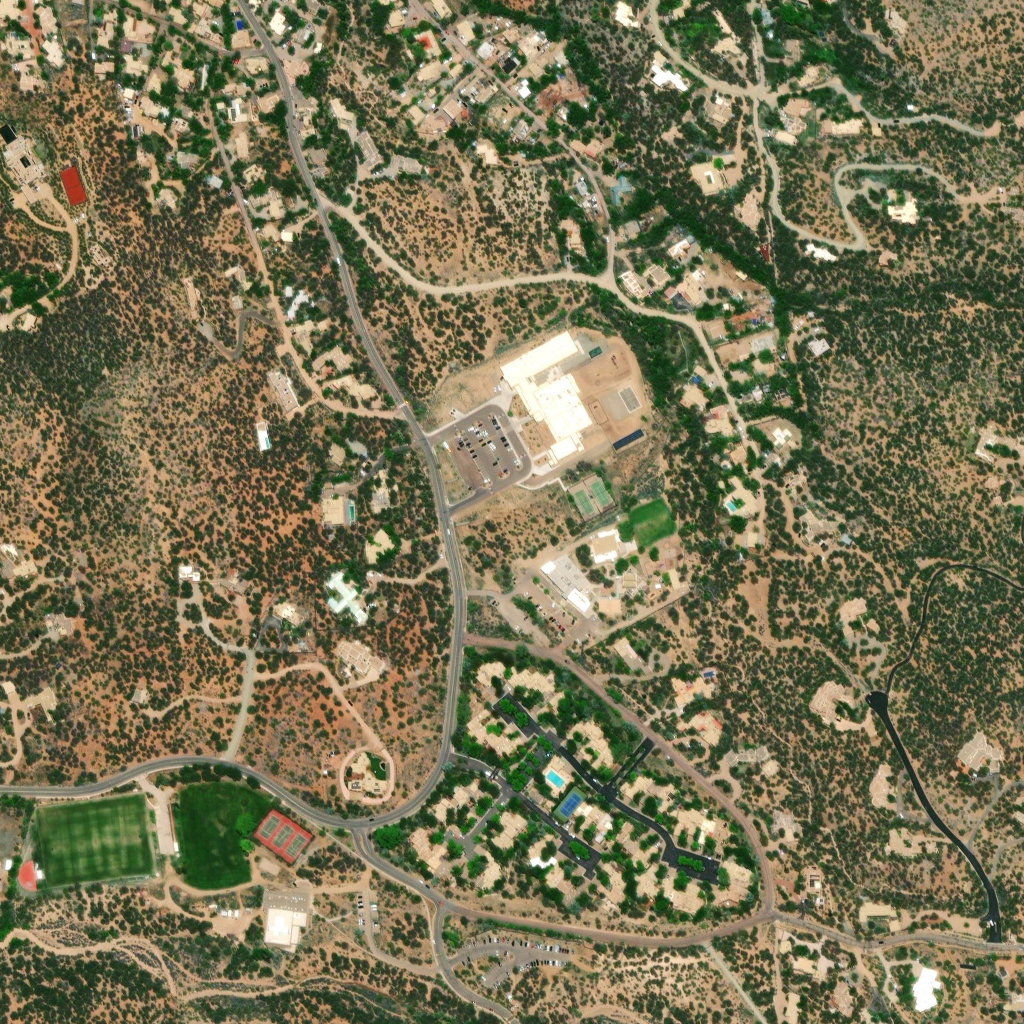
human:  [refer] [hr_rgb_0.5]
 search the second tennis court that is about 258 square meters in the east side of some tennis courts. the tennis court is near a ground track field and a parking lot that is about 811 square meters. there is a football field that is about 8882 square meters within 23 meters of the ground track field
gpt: <box>[[26, 80, 28, 82, 0]]</box>